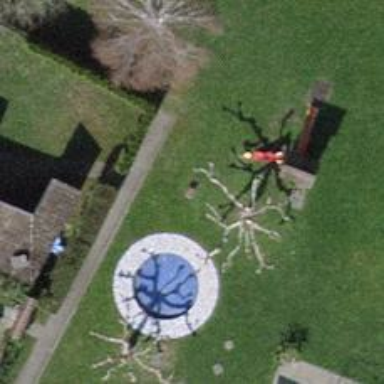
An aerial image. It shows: Springy playground with elephant theme.